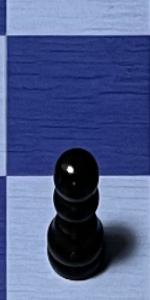
Label: Pawn_Black